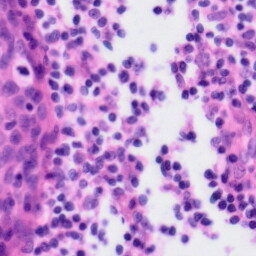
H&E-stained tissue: Tonsil